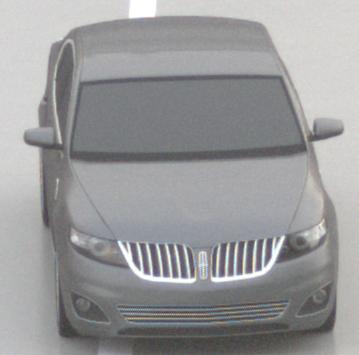
Make: Lincoln
Model: MKS
Detailed model: -
Model produced from: 2008
Model produced until: 2011
Doors: 4
Color: gray
Road condition: wet road
Daytime: sunrise or sunset
Contrast: low contrast